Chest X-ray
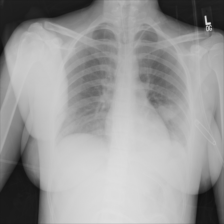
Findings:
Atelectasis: negative
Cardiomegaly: negative
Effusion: negative
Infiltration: positive
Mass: negative
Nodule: negative
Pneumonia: negative
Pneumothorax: negative
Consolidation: negative
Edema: negative
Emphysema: negative
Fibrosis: negative
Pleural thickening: negative
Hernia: negative